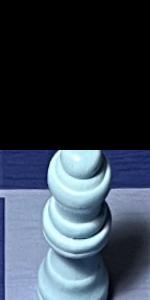
Label: Queen_White